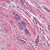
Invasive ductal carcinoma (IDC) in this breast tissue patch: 1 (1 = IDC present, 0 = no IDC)